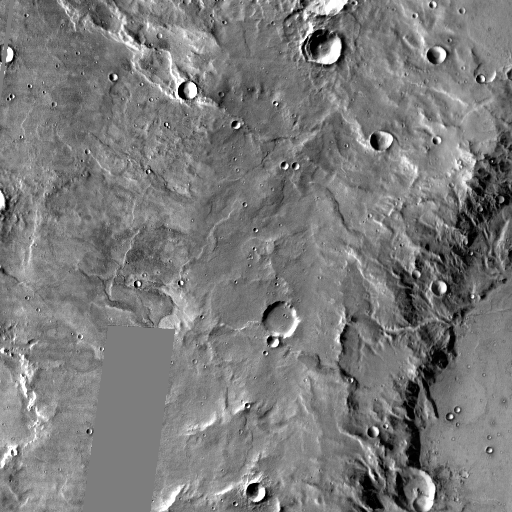
Crater classes present: Background, Other, Layered, Buried, Secondary